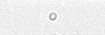
Label: camera_spot